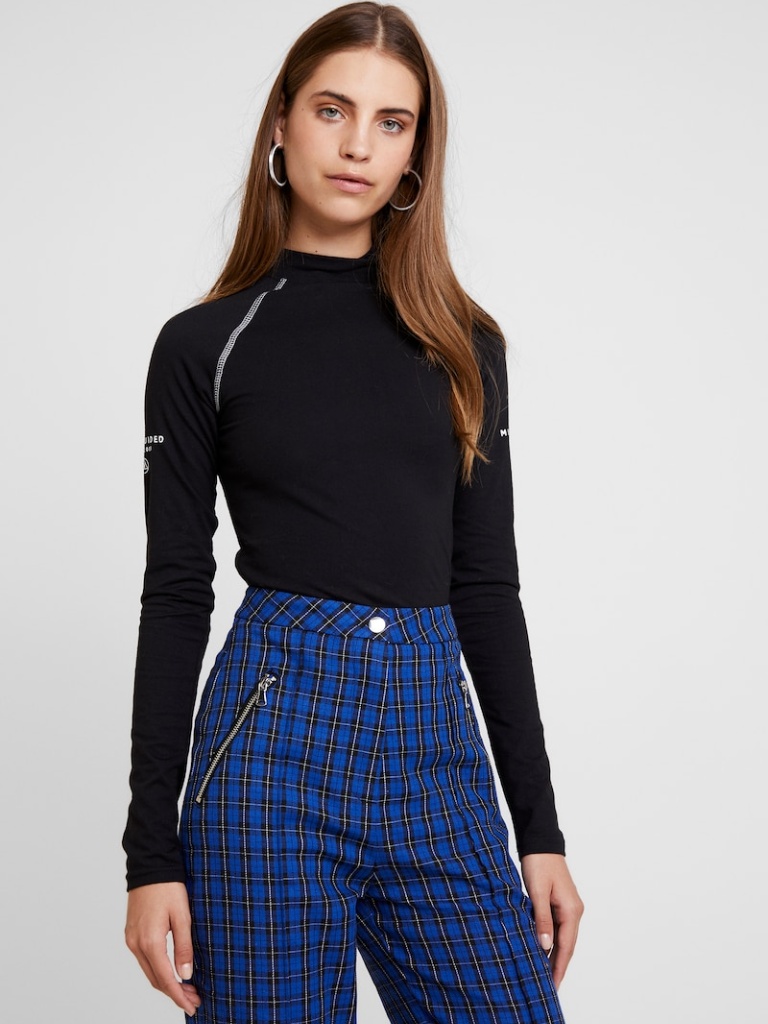
jersey tight a long-sleeved with the sleeves down hip length Fully Tucked in crew bodysuit